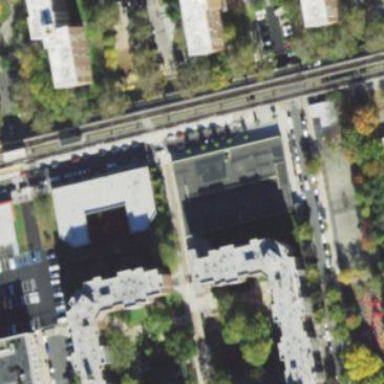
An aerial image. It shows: Multi-storey parking building.